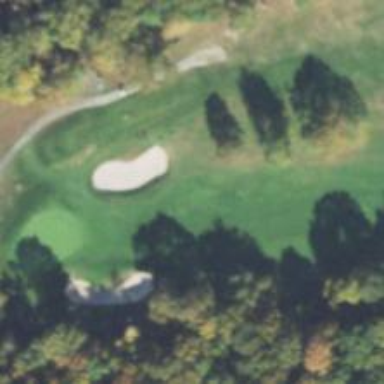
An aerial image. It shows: Golf hole.